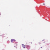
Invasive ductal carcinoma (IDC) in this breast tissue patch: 0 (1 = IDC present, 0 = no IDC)